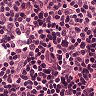
Metastatic tissue present: no